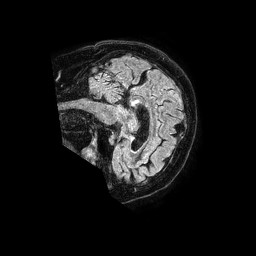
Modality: FLAIR
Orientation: sagittal
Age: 74
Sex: female
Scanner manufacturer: philips
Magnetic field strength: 1.5 T
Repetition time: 4.8 s
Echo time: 0.3 s